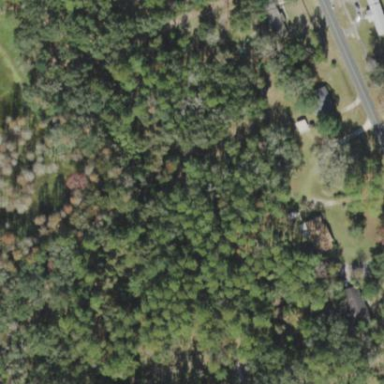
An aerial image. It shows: Mixed leaf woodland.